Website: apple
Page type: customer-info-address
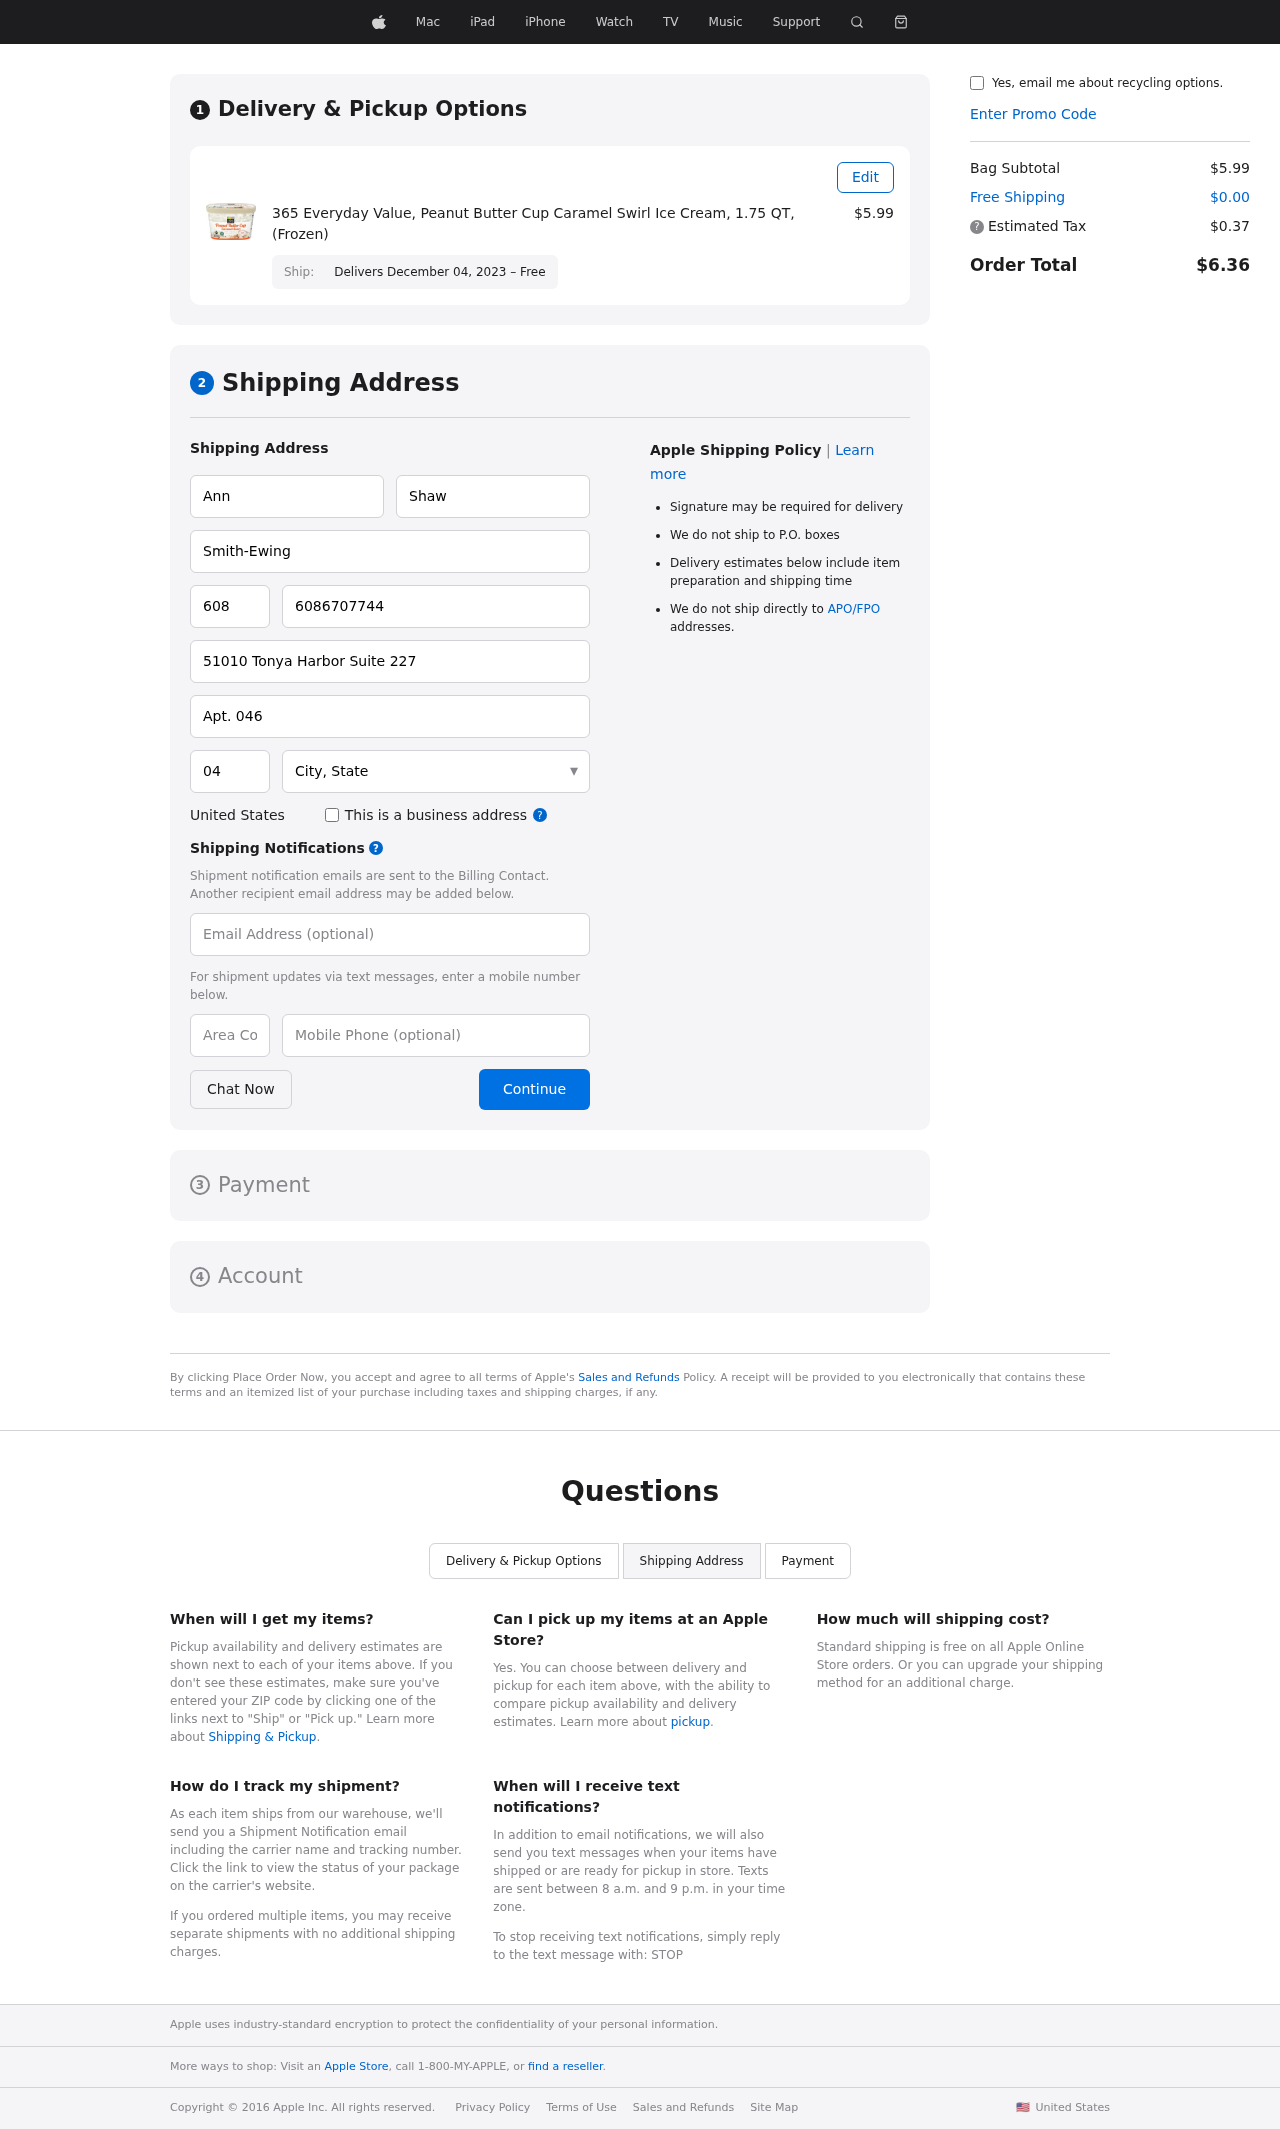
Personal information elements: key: PII_CITY_STATE
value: Williamsport, MO
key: PII_COMPANY
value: Smith-Ewing
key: PII_COUNTRY
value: United States
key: PII_EMAIL
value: ann.shaw@hotmail.com
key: PII_FIRSTNAME
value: Ann
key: PII_LASTNAME
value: Shaw
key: PII_PHONE
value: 6086707744
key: PII_PHONE_ALT
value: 9205755074
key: PII_PHONE_ALT_AREA
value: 920
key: PII_PHONE_AREA
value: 608
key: PII_POSTCODE
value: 04948
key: PII_STREET
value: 51010 Tonya Harbor Suite 227
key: PII_STREET2
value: Apt. 046
Product elements: key: PRODUCT1_NAME
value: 365 Everyday Value, Peanut Butter Cup Caramel Swirl Ice Cream, 1.75 QT, (Frozen)
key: PRODUCT1_PRICE
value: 5.99
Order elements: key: ORDER_DELIVERY_DATE
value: Delivers December 04, 2023 – Free
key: ORDER_SUBTOTAL
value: $5.99
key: ORDER_SHIPPING_COST
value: $0.00
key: ORDER_TAX
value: $0.37
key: ORDER_TOTAL
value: $6.36